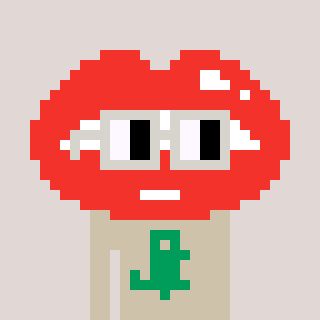
a pixel art character with square light gray glasses, a lips-shaped head and a bege-colored body on a warm background